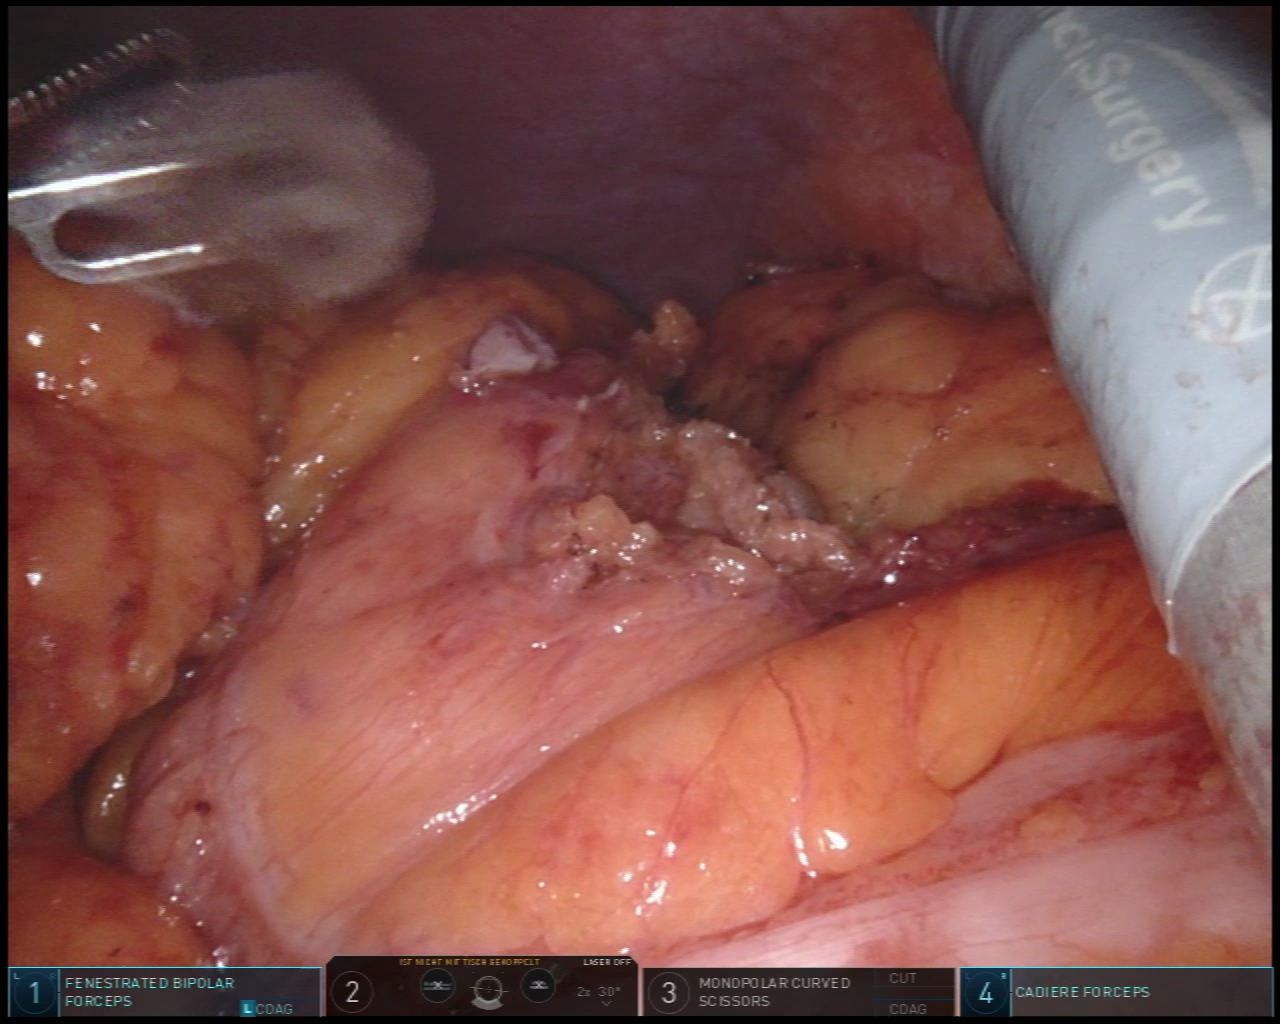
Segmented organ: abdominal_wall
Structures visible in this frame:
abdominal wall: yes
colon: yes
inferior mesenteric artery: no
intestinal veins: no
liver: no
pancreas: no
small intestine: no
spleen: no
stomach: no
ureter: no
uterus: no
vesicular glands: no